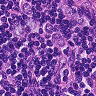
Metastatic tissue present: yes